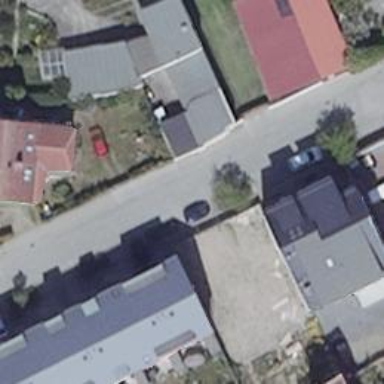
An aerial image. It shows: Living street.